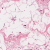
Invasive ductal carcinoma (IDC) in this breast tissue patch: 0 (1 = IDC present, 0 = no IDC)